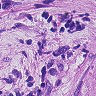
Metastatic tissue present: yes